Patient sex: M
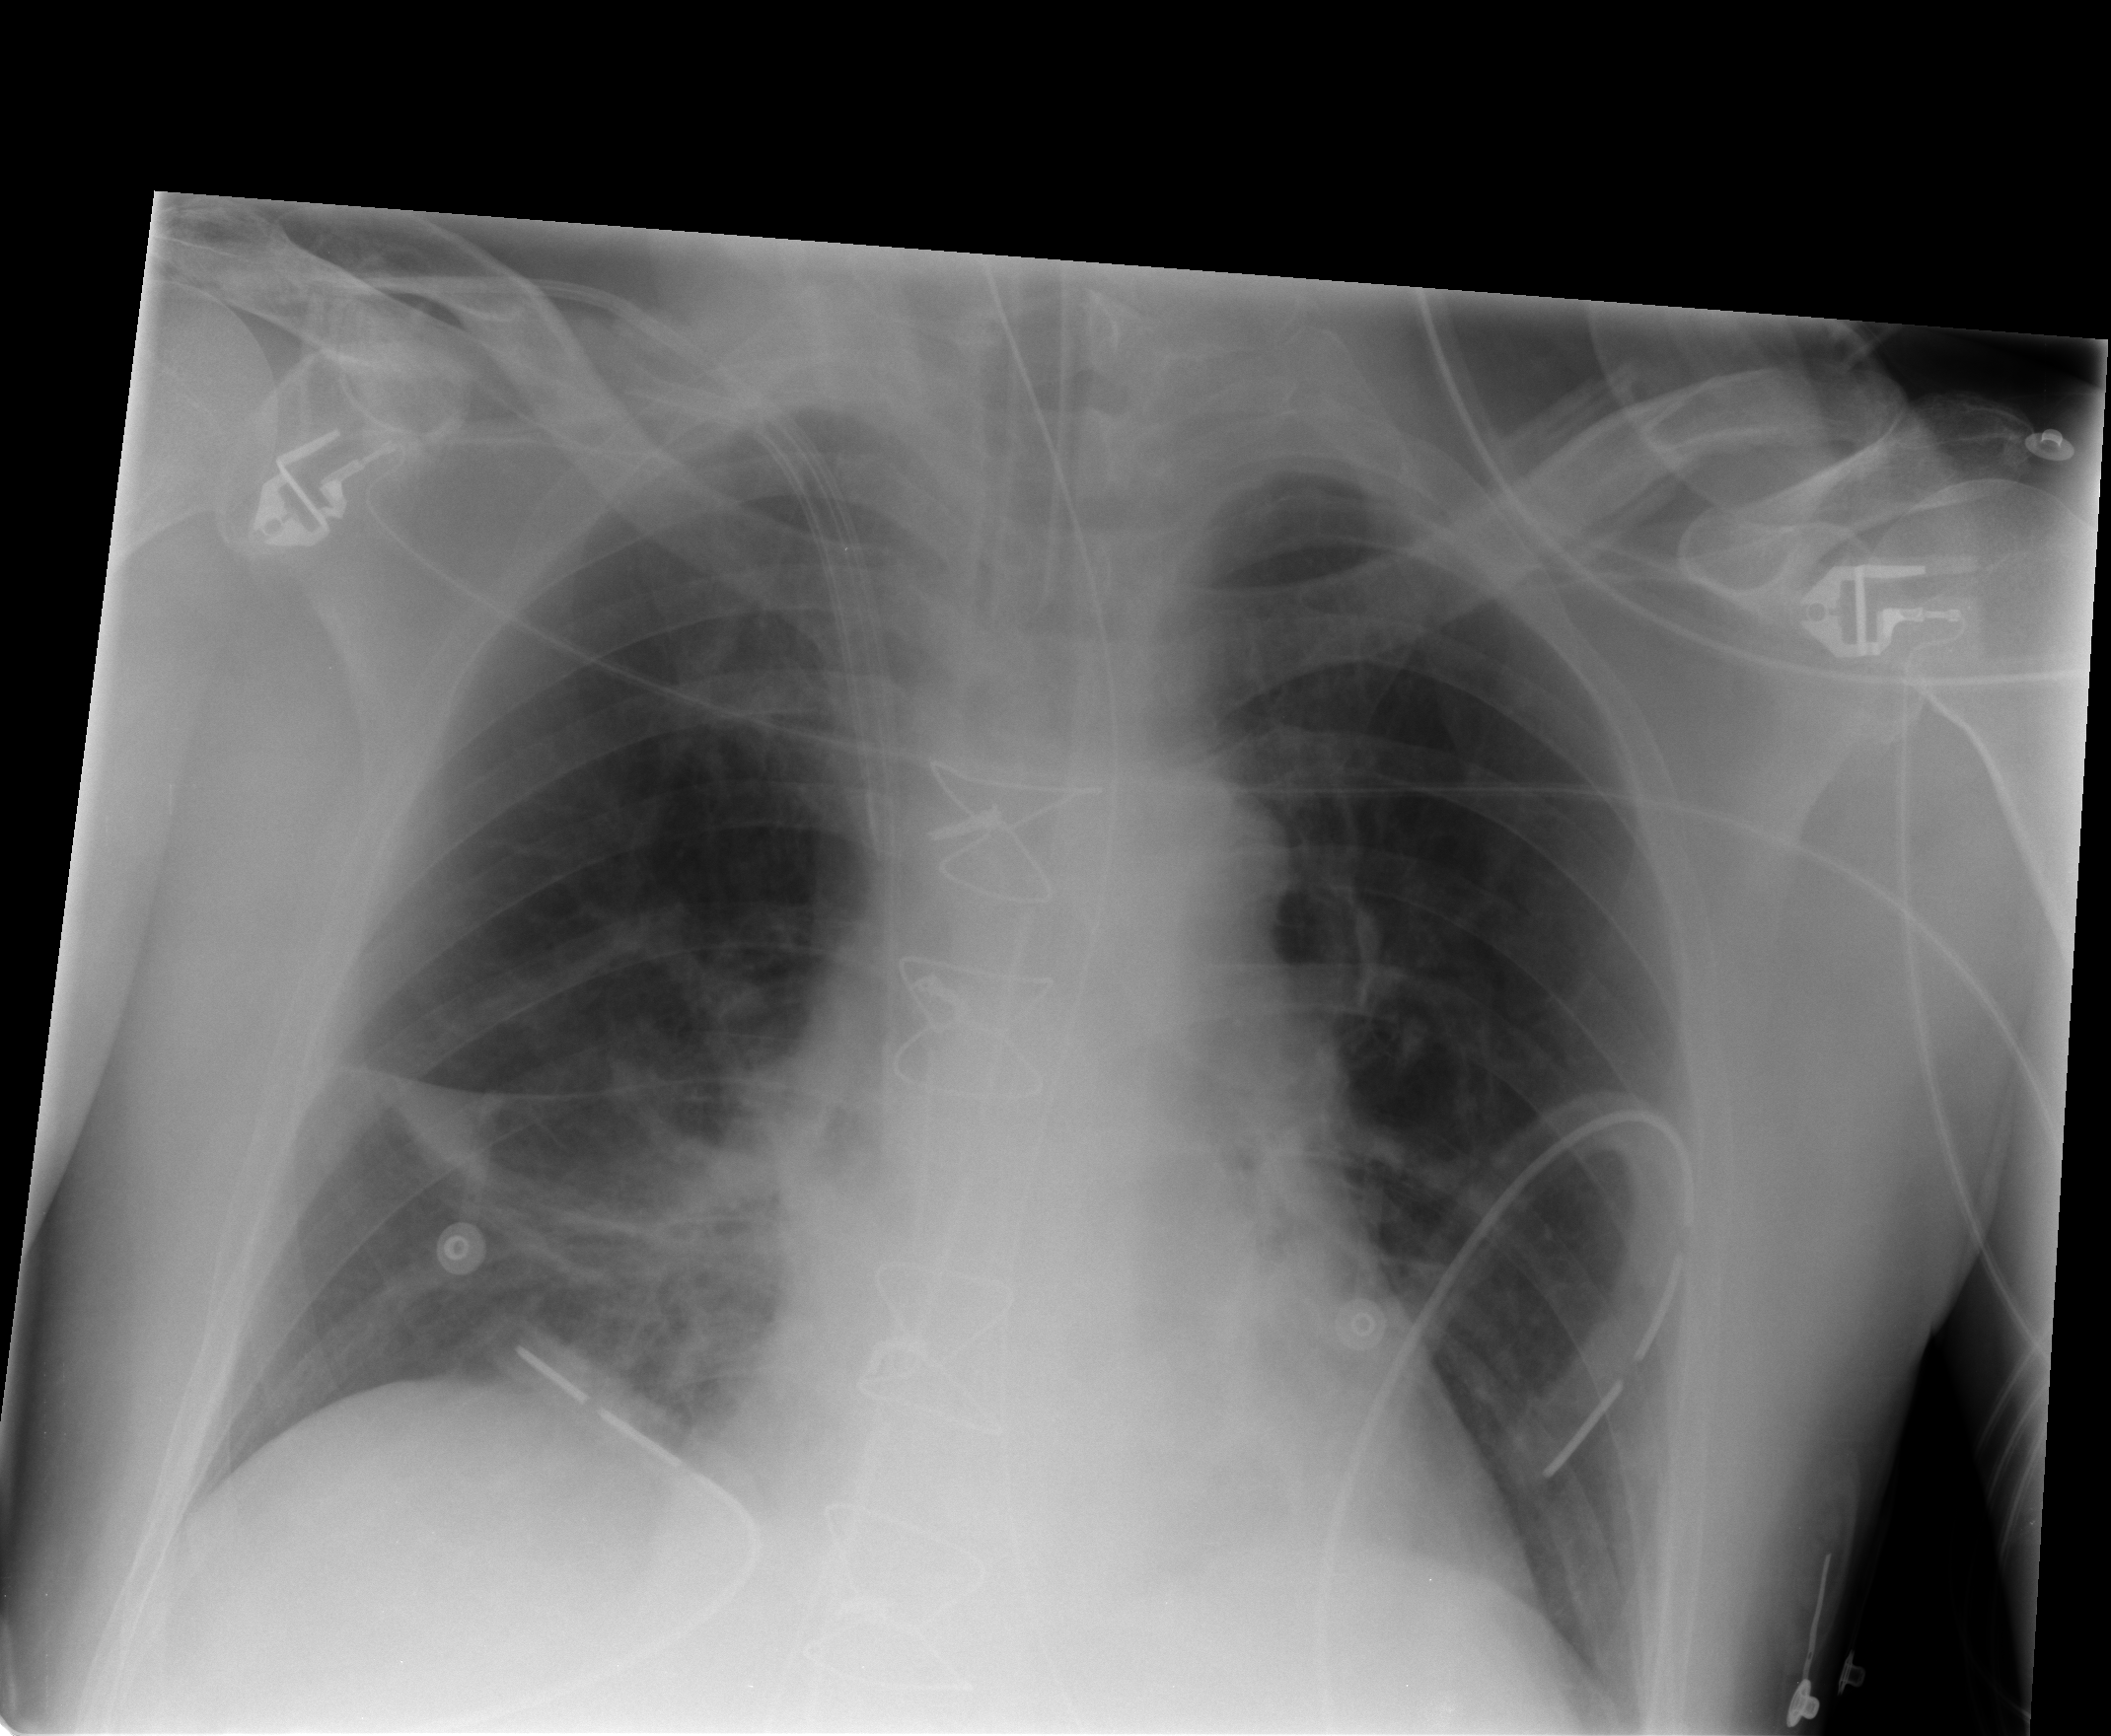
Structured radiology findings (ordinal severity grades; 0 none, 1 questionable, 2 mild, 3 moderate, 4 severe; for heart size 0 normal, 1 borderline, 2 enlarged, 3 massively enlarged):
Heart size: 2
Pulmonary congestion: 0
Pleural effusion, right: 1
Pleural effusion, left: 0
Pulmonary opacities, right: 1
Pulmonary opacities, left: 0
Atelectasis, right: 2
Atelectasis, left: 2